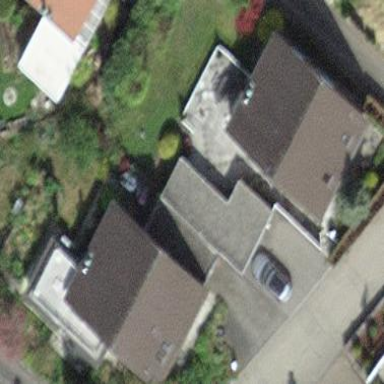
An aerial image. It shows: Group of garages.